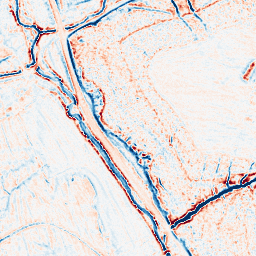
Category: edge_preserving
Decomposition family: bilateral
Decomposition parameters: d: 9
sigma_color: 100
sigma_space: 150
Upsampling method: bspline
Upsampling parameters: scale: 2
Upsampling scale: 2